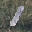
Label: 1